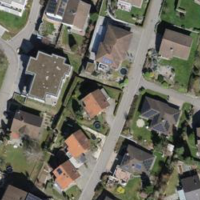
EUNIS habitat code: 54
Species observed at this site:
Epilobium hirsutum